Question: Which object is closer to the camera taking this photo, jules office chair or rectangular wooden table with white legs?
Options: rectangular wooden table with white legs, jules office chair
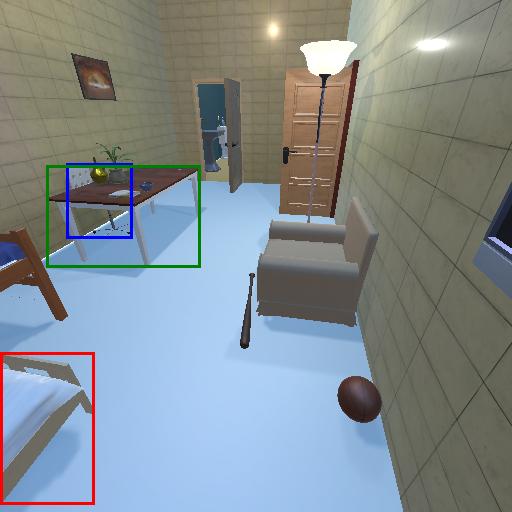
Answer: rectangular wooden table with white legs